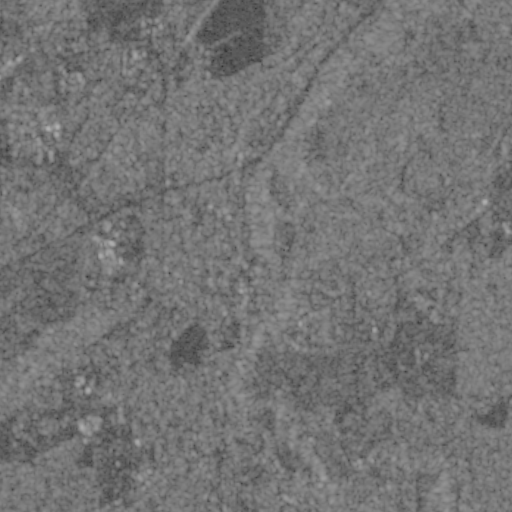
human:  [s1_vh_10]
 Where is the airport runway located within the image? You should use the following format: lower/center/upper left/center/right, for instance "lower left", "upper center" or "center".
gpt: The airport runway is located in the upper left of the image.
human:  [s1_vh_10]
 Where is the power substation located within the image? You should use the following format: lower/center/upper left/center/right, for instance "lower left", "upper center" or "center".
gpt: The power substation is located in the center of the image.
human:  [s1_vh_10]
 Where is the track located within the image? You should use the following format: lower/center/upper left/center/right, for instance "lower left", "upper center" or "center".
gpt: The track is located in the lower left of the image.
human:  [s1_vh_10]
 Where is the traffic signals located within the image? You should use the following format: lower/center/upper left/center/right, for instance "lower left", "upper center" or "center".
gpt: The traffic signals is located in the center left of the image.
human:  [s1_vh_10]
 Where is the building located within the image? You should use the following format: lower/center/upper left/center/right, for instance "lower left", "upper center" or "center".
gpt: There is no building in the image.

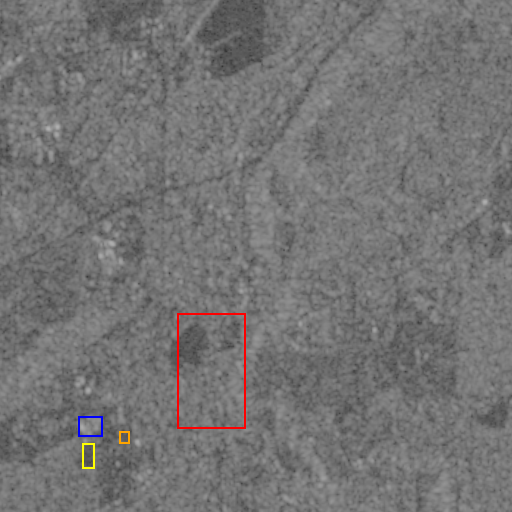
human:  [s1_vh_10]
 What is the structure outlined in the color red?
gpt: The structure outlined in red is a park.
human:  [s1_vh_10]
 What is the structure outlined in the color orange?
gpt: The structure outlined in orange is a parking lot.
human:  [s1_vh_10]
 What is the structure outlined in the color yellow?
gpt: The structure outlined in yellow is a track.
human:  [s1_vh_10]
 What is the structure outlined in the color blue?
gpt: The structure outlined in blue is a building.
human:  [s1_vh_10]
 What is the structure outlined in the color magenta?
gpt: There is no magenta outline.